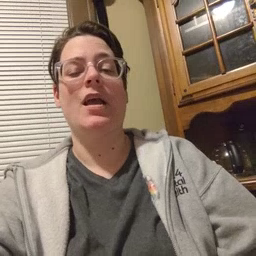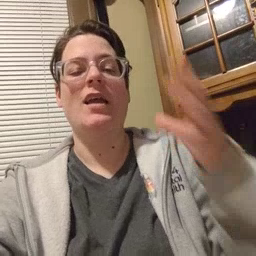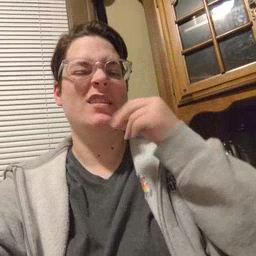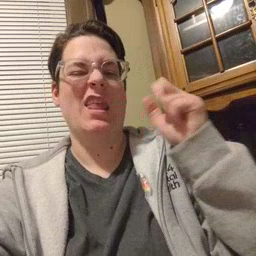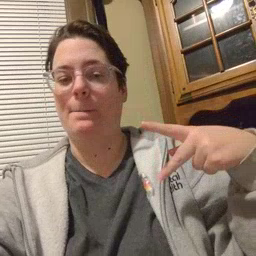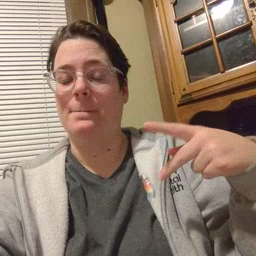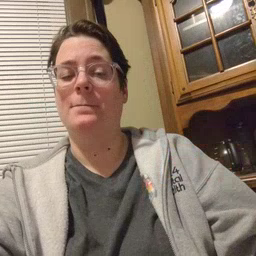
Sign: nap